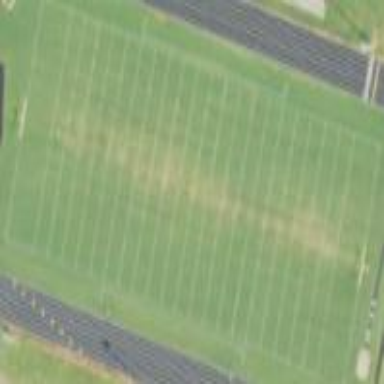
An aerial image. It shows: Pitch for American football.